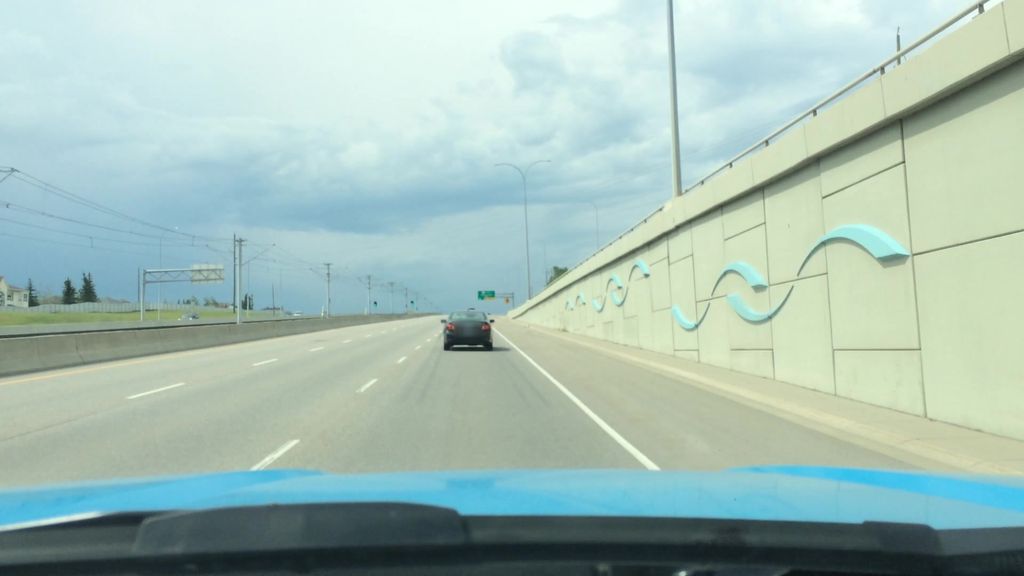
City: calgary